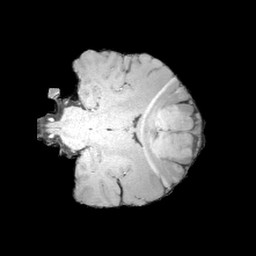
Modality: MP2RAGE
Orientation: coronal